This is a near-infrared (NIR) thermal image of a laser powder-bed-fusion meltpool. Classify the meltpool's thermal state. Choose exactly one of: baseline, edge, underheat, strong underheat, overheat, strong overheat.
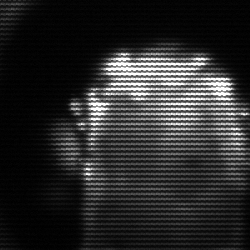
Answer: baseline